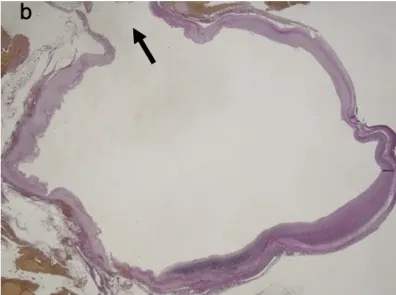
Macroscopic and microscopic findings. (b) The wall of the splenic artery aneurysm showed complete rupture of all three vascular layers (arrow). Hematoxylin and eosin stain; original magnification, x10.
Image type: pathology (h&e)